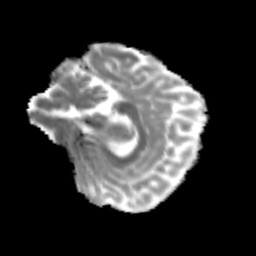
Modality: MD
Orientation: sagittal
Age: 27
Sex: female
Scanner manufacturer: siemens
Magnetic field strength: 3 T
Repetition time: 3.5 s
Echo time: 0.125 s